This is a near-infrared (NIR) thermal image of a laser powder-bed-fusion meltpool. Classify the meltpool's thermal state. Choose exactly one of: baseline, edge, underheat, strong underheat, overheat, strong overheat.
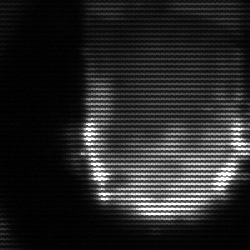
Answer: baseline